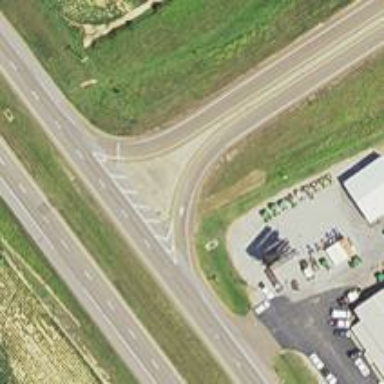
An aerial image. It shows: Asphalt trunk link road.